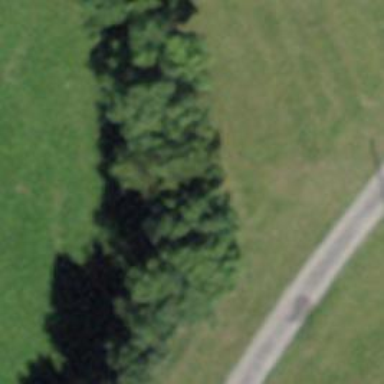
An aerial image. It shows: Row of trees in natural setting.